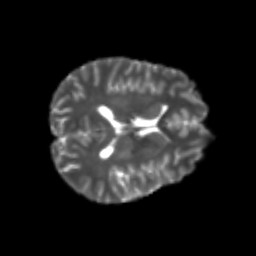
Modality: T2w
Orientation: axial
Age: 24
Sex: male
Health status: healthy
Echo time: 0.074 s